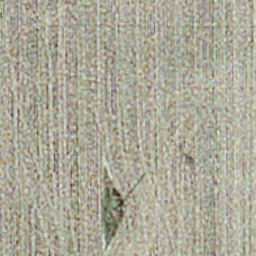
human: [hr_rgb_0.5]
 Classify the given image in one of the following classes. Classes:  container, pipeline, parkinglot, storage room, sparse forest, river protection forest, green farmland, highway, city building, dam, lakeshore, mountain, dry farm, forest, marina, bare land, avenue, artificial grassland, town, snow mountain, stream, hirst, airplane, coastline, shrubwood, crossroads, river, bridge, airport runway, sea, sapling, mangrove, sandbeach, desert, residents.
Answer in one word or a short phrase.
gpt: dry farm